Question: I have the next problem: I have rectangle with 10 lines and 10 columns. When I press on a square I have to draw the "X" letter. Well, when I press on the right half, or on bottom half of the square, the "X" is drawn in the next right square, respectively in the below square. What should I do so when I press wherever on a square, the "X" to be drawn on the respective square?
My code is:
'''
private void panel2_MouseClick(object sender, MouseEventArgs e)
{
txtX.Text = Convert.ToString(e.X);
txtY.Text = Convert.ToString(e.Y);
var data = File.ReadAllLines(handleClinet.GetPath().Replace("Client","Server"));
if (e.X >= 20 && e.Y >= 20 && e.X <= 220 && e.Y <= 220)
{
var graph = (sender as Panel).CreateGraphics();
const int redInt = 255; //255 is example, give it what u know
const int blueInt = 255; //255 is example, give it what u know
const int greenInt = 255; //255 is example, give it what u know
var p = new Pen(Color.FromArgb(redInt, blueInt, greenInt));
var newEx = (int)Math.Round(
(e.X / (double)20), MidpointRounding.AwayFromZero) * 20;
var newEy = (int)Math.Round(
(e.Y / (double)20), MidpointRounding.AwayFromZero) * 20;
RectangleF rectF1 = new RectangleF(newEx, newEy, 20,20);
graph.DrawString("X", new System.Drawing.Font("Arial", 16), Brushes.Blue, rectF1);
}
}
'''
And my rectangle is like:

Many thanks in advance!
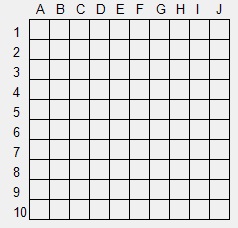
Answer: It seems like the issue is where you are using your 'MidpointRounding.AwayFromZero'
It seems to me that if the sum you have to calculate the position you want to draw the 'X' gives the result 6.6, you want to have it in position 6, not position 7, so realistically you would want to replace that line with:
'''
int newEx = Math.Floor((e.X / (double)20)) * 20;
'''
... And then do the same for the Y calculation too
This should ensure that whatever the result it gives, it should not jump to the next box.